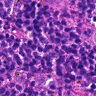
Metastatic tissue present: no